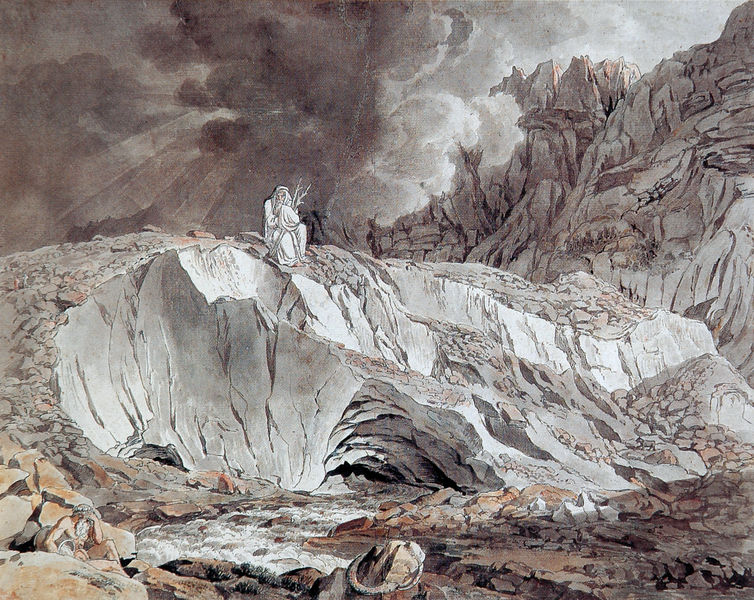
Titel: Gletscher mit Berggeist und Quellgottheit
Künstler: Joseph Anton Koch
Institution: Privatbesitz
Schlagwörter: berg, felsen, gemälde, gestein, gewitter, gott, himmel, mann, wasser, weiß, wolken, fluss, sitzen, braun, grau, hell, kreide, licht, schwarz, zeichnung, eis, schnee, wolke, alt, bart, mensch, stein, steine, ast, bach, kalt, weite, einsam, sonne, figur, gewand, sitzend, höhle, stock, düster, stab, berge, fels, gebirge, gletscher, risse, wüste, farbe, lila, geröll, schlucht, romantik, sturm, unwetter, allein, gestalt, tusche, greis, moses, strahlen, ödnis, blitz, christlich, zeus, karg, sonnenstrahlen, grotte, mönch, felsbrocken, drohend, drama, zerklüftet, schroff, gra, sicherheit, mose, sinai, fel, christilich, steinwüste, felsen mann, gea, wasser des lebens